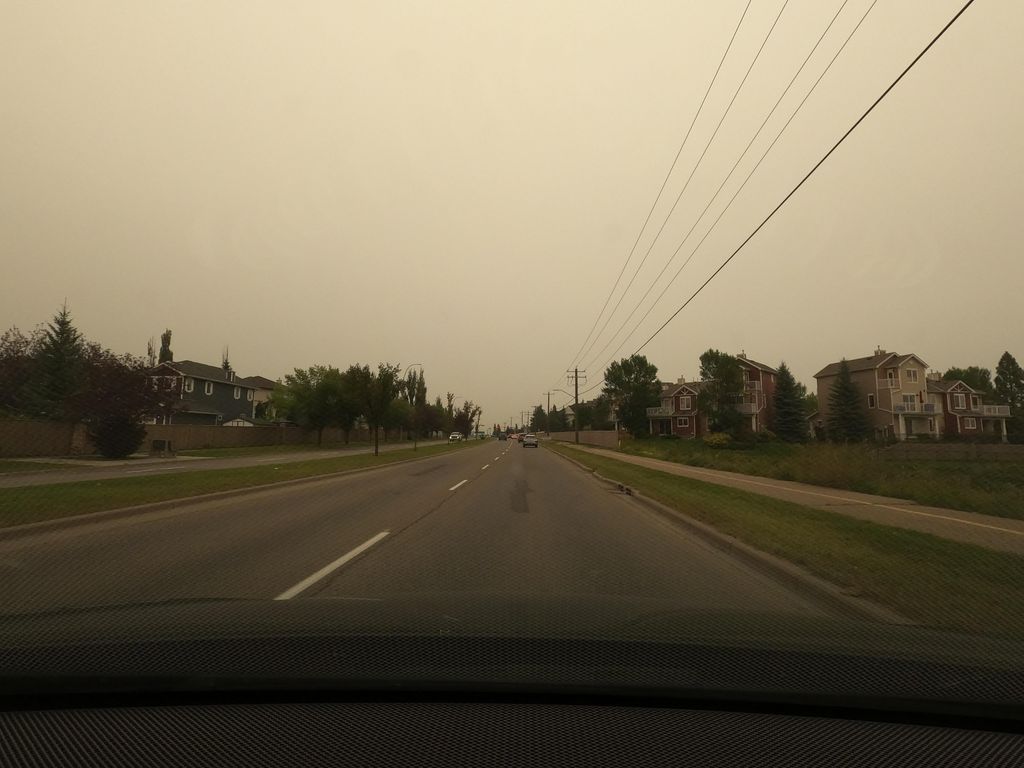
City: calgary